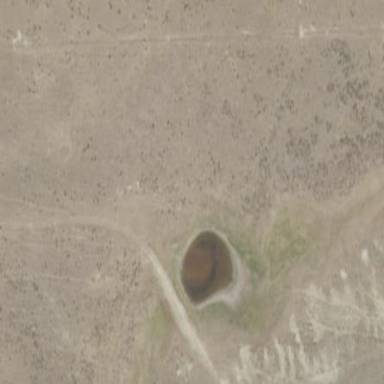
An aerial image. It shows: Reservoir.